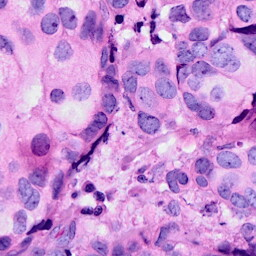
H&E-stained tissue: Breast